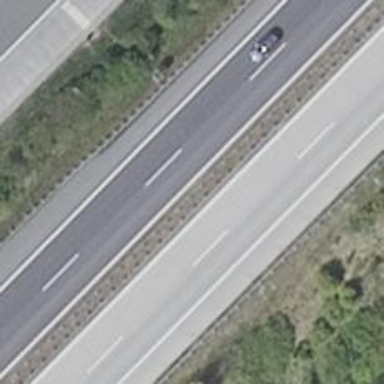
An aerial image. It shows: Asphalt motorway.